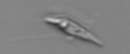
Label: Chrysochromulina_lanceolata